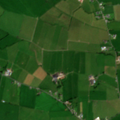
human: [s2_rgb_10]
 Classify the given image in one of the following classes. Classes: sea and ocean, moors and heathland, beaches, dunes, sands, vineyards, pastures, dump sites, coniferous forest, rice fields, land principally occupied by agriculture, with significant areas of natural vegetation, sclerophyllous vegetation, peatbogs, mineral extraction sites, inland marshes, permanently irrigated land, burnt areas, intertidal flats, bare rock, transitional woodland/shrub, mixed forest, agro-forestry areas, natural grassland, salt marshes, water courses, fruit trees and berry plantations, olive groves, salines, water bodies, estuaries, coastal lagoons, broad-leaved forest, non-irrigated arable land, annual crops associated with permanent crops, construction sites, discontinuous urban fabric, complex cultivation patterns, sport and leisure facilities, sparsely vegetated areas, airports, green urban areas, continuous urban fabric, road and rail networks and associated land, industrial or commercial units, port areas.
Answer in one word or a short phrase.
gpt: pastures, complex cultivation patterns